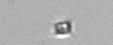
Label: Chaetoceros